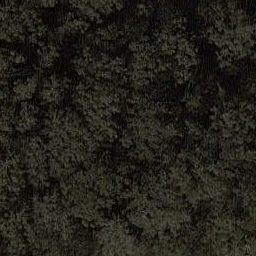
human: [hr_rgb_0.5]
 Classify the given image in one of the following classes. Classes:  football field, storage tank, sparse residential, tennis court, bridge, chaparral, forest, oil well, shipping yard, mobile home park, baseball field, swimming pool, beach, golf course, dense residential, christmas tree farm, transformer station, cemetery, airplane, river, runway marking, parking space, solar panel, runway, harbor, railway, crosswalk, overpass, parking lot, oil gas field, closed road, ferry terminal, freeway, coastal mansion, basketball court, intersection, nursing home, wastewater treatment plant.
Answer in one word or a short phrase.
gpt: forest